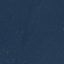
Land use / land cover: SeaLake